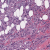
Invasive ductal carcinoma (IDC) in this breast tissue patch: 1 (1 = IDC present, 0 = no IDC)